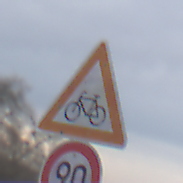
Verkehrszeichen: RadverkehrRechts
Zusatzzeichen unten: Geschwindigkeit90
Umgebung: Outdoor, Suburban
Tageszeit: MorningAfternoon
Wetter: Overcast
Licht: Natural
Jahreszeit: NotSpecified
Kontrast: LowContrast